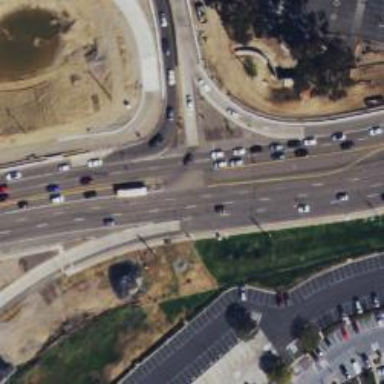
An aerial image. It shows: Asphalt trunk highway with separate sidewalks.